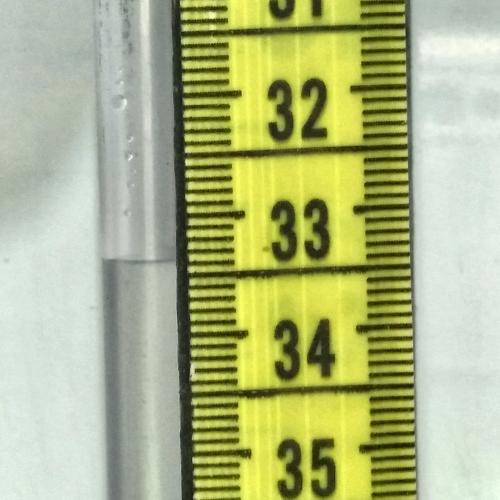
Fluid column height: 33.4 cm